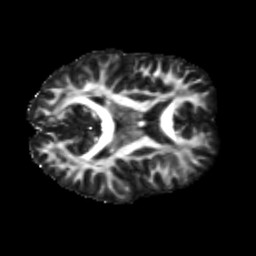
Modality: FA
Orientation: axial
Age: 28
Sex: male
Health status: healthy
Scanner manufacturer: siemens
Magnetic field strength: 3 T
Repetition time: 8.6 s
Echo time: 0.095 s